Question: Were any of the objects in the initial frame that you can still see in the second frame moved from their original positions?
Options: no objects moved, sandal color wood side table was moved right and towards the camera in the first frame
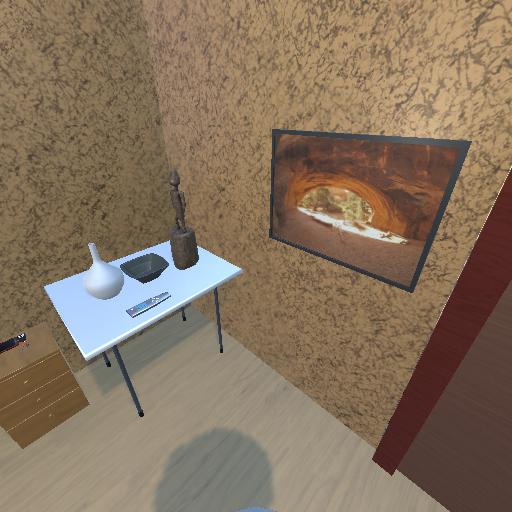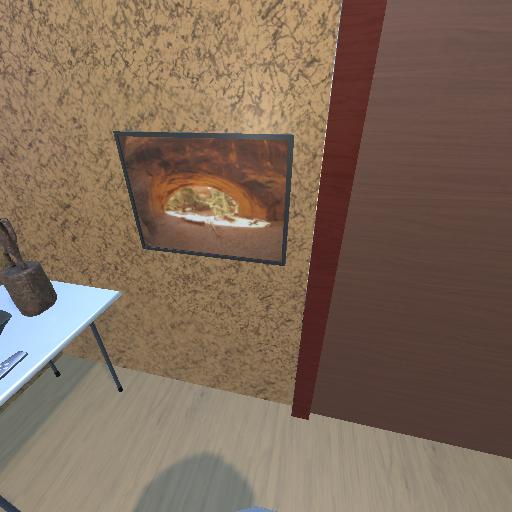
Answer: no objects moved